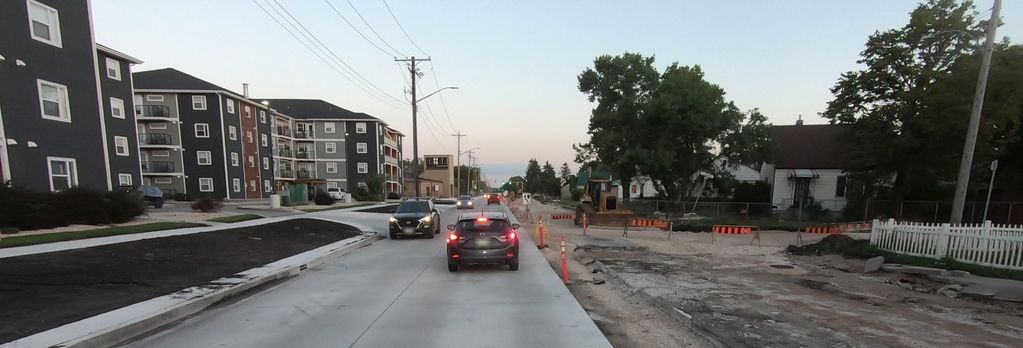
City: winnipeg